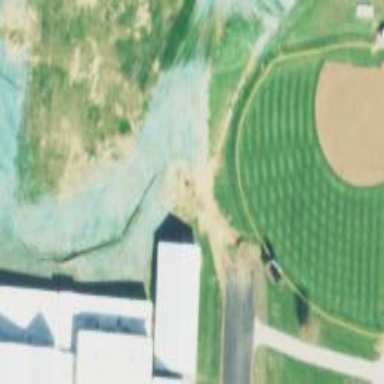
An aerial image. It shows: Baseball pitch for leisure land activities.